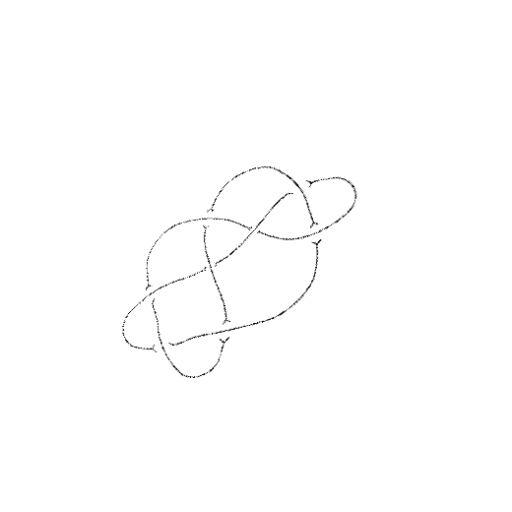
Crossing number: 8